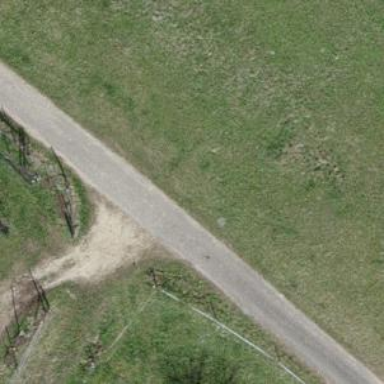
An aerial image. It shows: Paved service road.